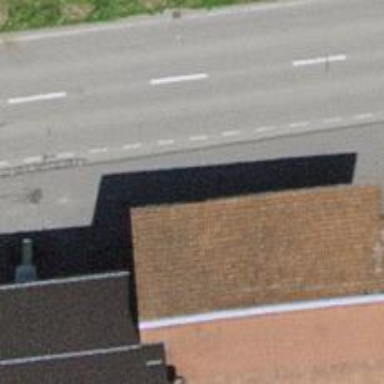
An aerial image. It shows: Bus stop with platform for public transport.